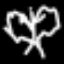
Label: angel